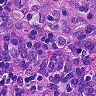
Metastatic tissue present: no